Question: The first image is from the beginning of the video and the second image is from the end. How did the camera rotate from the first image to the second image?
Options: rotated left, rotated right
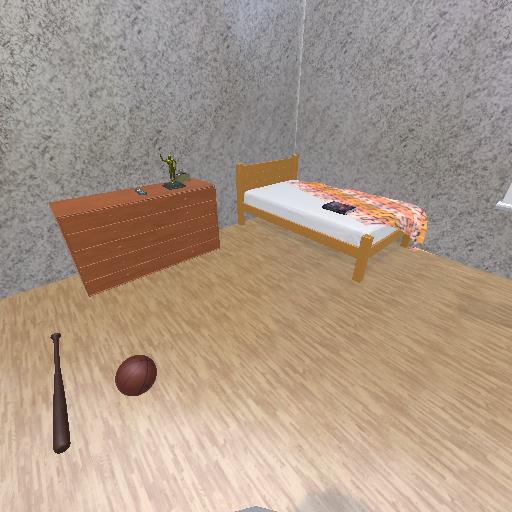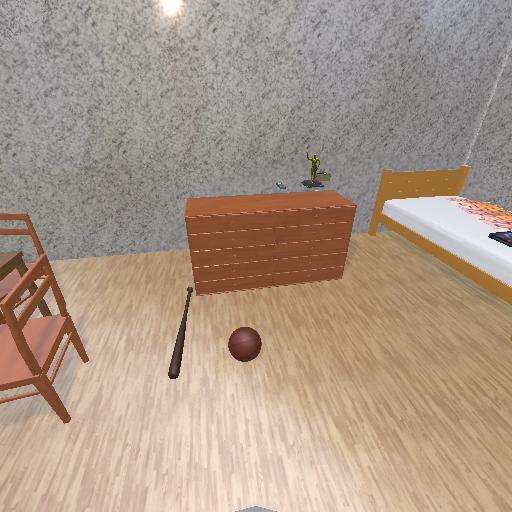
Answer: rotated left